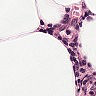
Metastatic tissue present: no